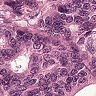
Metastatic tissue present: yes